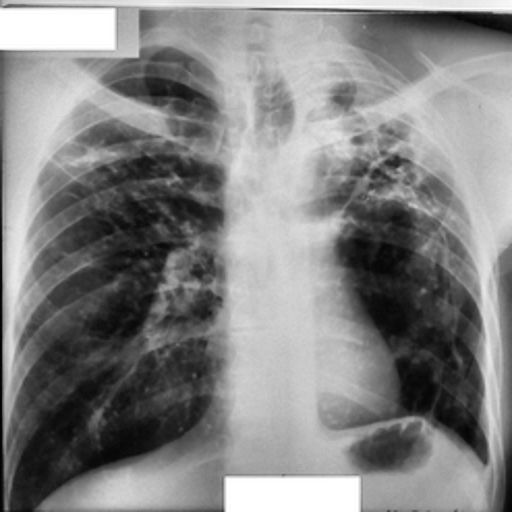
Finding: TUBERCULOSIS